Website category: restaurant
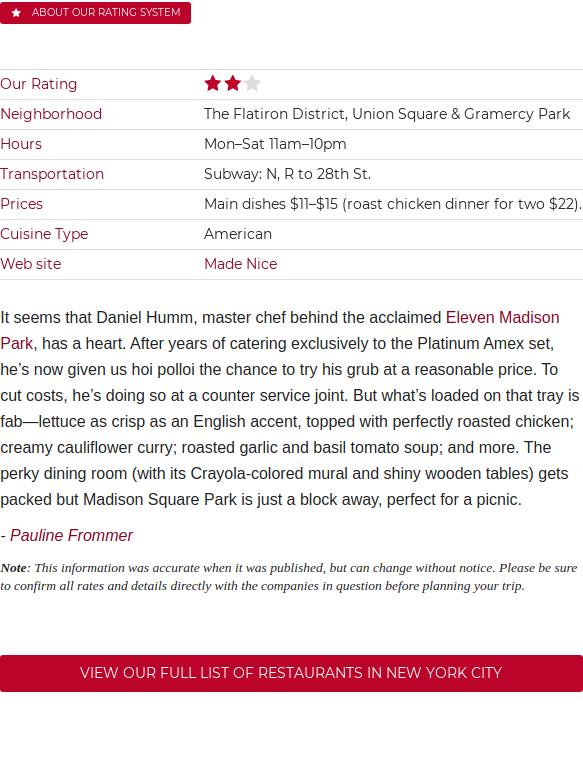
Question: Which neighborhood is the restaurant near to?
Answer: The Flatiron District, Union Square & Gramercy Park

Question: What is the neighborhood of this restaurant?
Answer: The Flatiron District, Union Square & Gramercy Park

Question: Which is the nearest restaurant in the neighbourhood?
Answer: The Flatiron District, Union Square & Gramercy Park

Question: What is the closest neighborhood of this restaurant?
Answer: The Flatiron District, Union Square & Gramercy Park

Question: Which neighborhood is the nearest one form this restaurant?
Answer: The Flatiron District, Union Square & Gramercy Park

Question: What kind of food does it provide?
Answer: American

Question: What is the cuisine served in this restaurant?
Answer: American

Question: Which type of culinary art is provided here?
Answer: American

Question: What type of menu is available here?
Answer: American

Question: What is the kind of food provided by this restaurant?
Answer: American

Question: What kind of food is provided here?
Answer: American

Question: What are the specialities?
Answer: American

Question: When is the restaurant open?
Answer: MonSat 11am10pm

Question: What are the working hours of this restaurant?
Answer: MonSat 11am10pm

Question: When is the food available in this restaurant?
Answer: MonSat 11am10pm

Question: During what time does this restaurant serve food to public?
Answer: MonSat 11am10pm

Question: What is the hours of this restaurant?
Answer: MonSat 11am10pm

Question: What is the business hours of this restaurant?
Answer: MonSat 11am10pm

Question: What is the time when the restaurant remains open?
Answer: MonSat 11am10pm

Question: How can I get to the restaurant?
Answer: Subway: N, R to 28th St.

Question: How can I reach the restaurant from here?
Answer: Subway: N, R to 28th St.

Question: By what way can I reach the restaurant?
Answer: Subway: N, R to 28th St.

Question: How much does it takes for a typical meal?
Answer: Main dishes $11$15 (roast chicken dinner for two $22).

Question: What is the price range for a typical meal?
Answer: Main dishes $11$15 (roast chicken dinner for two $22).

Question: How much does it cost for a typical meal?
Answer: Main dishes $11$15 (roast chicken dinner for two $22).

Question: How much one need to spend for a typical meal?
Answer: Main dishes $11$15 (roast chicken dinner for two $22).